Question: What is the measurement shown in the image?
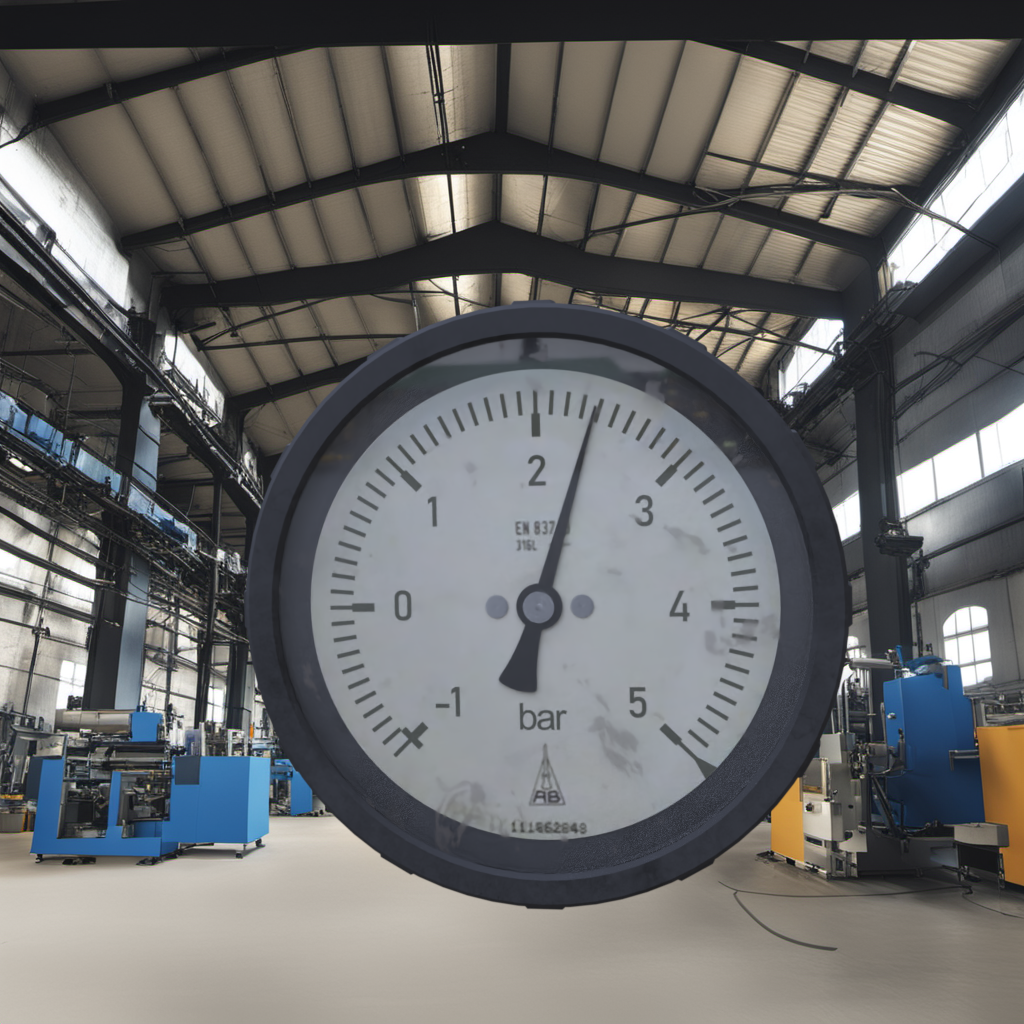
Answer: The result is 2.38
Question: What is the reading range of this measurement?
Answer: The range is from -1 to 5
Question: What is the minimum and maximum value range of the measurement in the image?
Answer: The minimum value is -1 and the maximum value is 5